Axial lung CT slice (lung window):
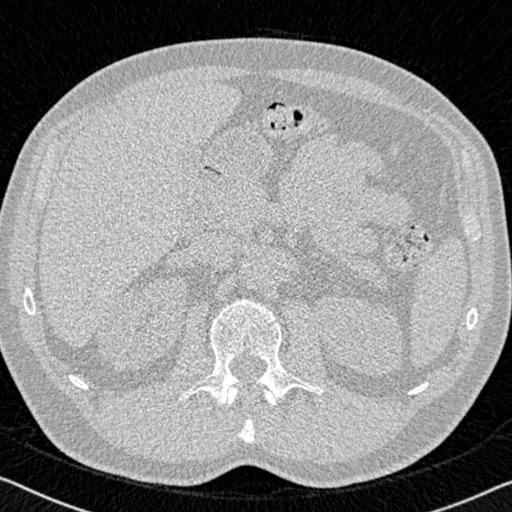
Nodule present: no